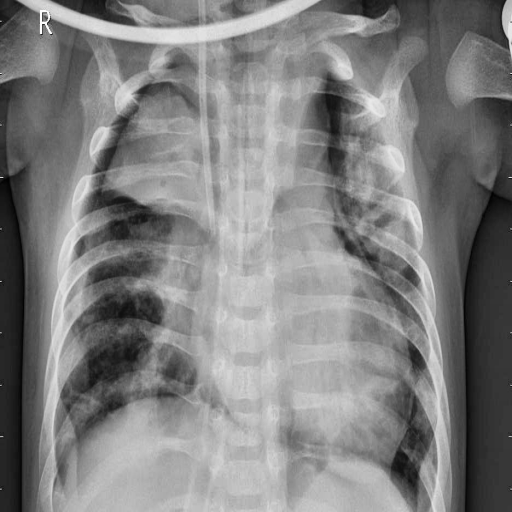
Finding: PNEUMONIA